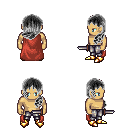
a pixel art fantasy rpg character, male body template, human, tanned skin, maroon cape, metal pants, gray left-swept hairstyle, gold boots, dagger, four views (front, back, left, right), 2x2 character sprite sheet, small pixel art, hard edges, no anti-aliasing